Field crop: maize
Growth stage: 2
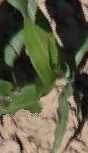
Species: maize